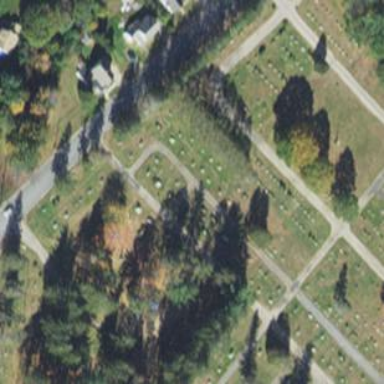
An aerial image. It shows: Memorial site with historic significance.